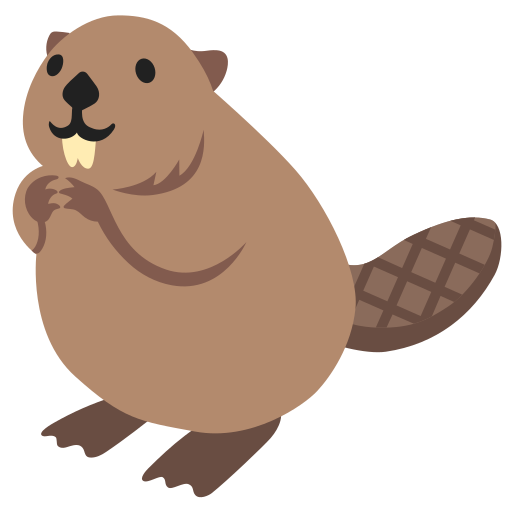
Emoji: 🦫